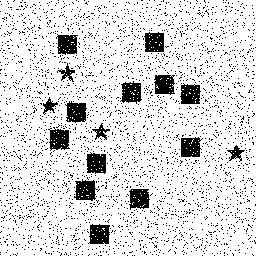
Squares: 12
Triangles: 0
Stars: 4
Total shapes: 16